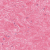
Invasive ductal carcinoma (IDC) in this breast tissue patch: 0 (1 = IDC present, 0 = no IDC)